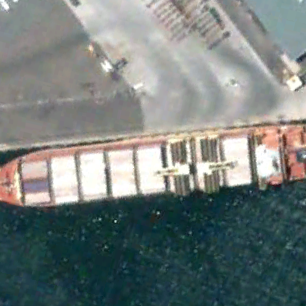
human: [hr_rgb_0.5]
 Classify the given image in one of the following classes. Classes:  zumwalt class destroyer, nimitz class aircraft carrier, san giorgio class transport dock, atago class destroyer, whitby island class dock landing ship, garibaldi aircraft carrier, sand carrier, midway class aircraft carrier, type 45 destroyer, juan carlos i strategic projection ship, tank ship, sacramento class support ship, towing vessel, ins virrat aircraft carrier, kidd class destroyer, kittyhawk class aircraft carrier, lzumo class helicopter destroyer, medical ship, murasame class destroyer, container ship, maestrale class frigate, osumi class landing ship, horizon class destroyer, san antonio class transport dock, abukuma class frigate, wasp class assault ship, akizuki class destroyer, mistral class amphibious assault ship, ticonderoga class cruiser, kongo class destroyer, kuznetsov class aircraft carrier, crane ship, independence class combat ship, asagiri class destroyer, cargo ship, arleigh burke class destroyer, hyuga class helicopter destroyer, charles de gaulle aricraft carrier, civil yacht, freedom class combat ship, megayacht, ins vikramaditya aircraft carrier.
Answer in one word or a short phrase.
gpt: Container ship